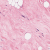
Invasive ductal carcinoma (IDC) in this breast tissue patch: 0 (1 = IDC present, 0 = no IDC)